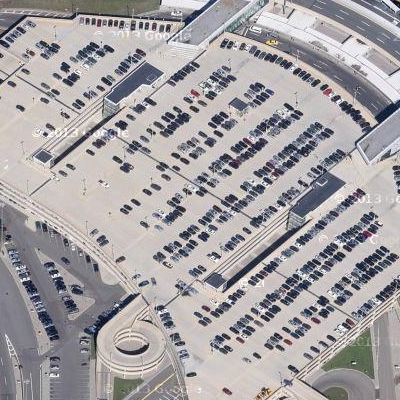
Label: gParking